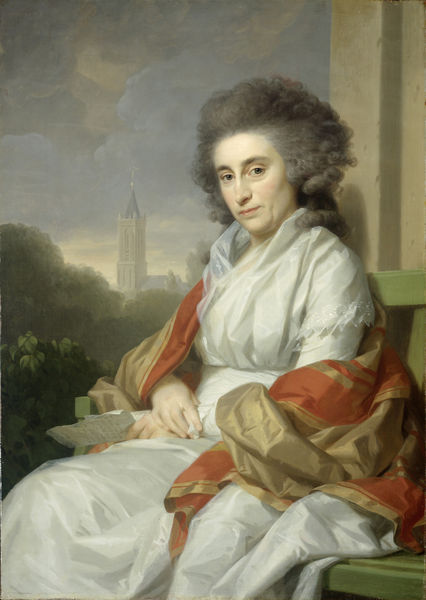
Titel: Cornelia Rijdenius (1746-1826). Echtgenote van Johannes Lublink
Künstler: Johann Friedrich August Tischbein
Standort: Amsterdam
Institution: Rijksmuseum
Schlagwörter: gewitter, himmel, weiß, wolken, bäume, grün, kirchturm, sitzen, frau, grau, haar, kleid, mund, nase, rot, schal, wand, alte, augen, kleidung, porträt, kirche, haare, england, rokoko, seide, balkon, terrasse, bank